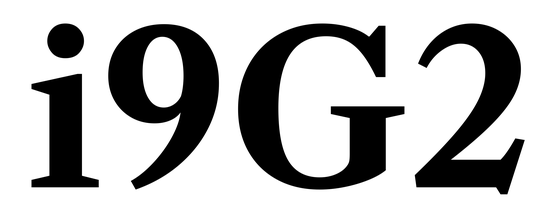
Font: LibreCaslonText_Bold